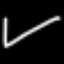
Label: line